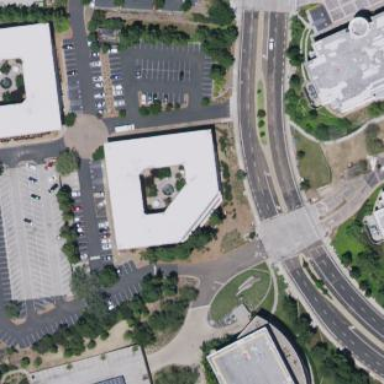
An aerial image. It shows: Office building.